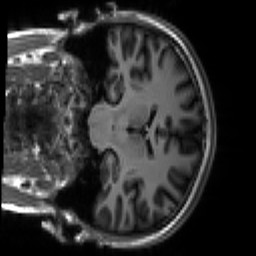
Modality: T1w
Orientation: coronal
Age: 20
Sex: male
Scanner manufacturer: siemens
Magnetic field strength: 3 T
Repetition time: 2.3 s
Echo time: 0.00266 s